Question: I created the following parser:
'''
require "./artist"
require "./song"
require "./genre"
require "debugger"
class Parser
attr_accessor :artists, :genres, :song
attr_reader :mp3
REGEX = /(?<artist>.*)\s\-\s(?<song>.*)\s\[(?<genre>.*)\]/
def initialize(directory="data")
debugger
@mp3 = Dir.entries(directory).select {|f| !File.directory? f}
debugger
end
def parse
@mp3.map do |file|
match = REGEX.match(file)
artist = Artist.find_by_name(match[:artist]) || Artist.new.tap {|artist| artist.name = match[:artist]}
song = Song.new
song.name = match[:song]
song.genre = Genre.find_by_name(match[:genre]) || Genre.new.tap {|genre| genre.name = match[:genre]}
#debugger
artist.add_song(song)
end
end
end
a = Parser.new.parse
'''
I tried running it by calling parser.rb in the directory, lib, where it is located. I get the following error messages:
'''
Parser.rb:47:in 'open': No such file or directory - data (Errno::ENOENT)
from parser.rb:47:in 'entries'
from parser.rb:47:in 'initialize'
from parser.rb:68:in 'new'
from parser.rb:68:in '<main>'
'''
This is my file structure:

Can anyone please tell me why it cannot recognize my data directory? I have been staring for a while now and cannot figure it out. It was working like 10 mins ago and I cannot remember what I change to get it all messed up.
Appreciate your feedback! Thanks
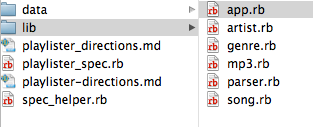
Answer: You should be able to run your example like 'ruby -I/lib lib/parser.rb' from the directory above 'lib'. The '-I' will set the "include path", such that the ruby interpreter will find the other required ruby files like '(lib/)song.rb'.